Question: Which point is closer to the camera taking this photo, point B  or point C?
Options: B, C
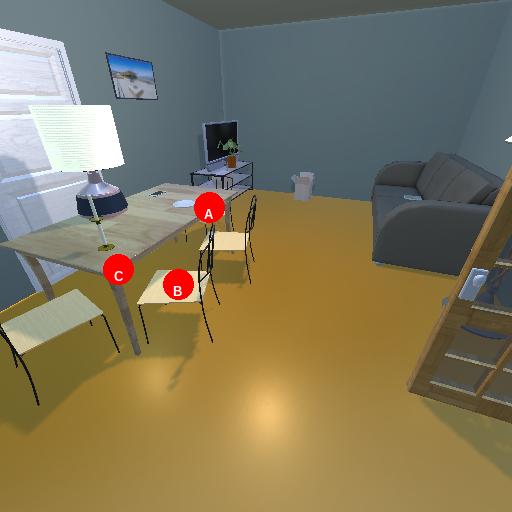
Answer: B